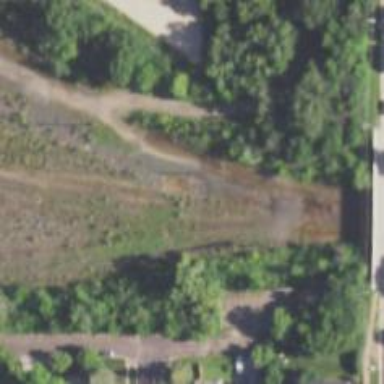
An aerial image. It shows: Abandoned railway yard.